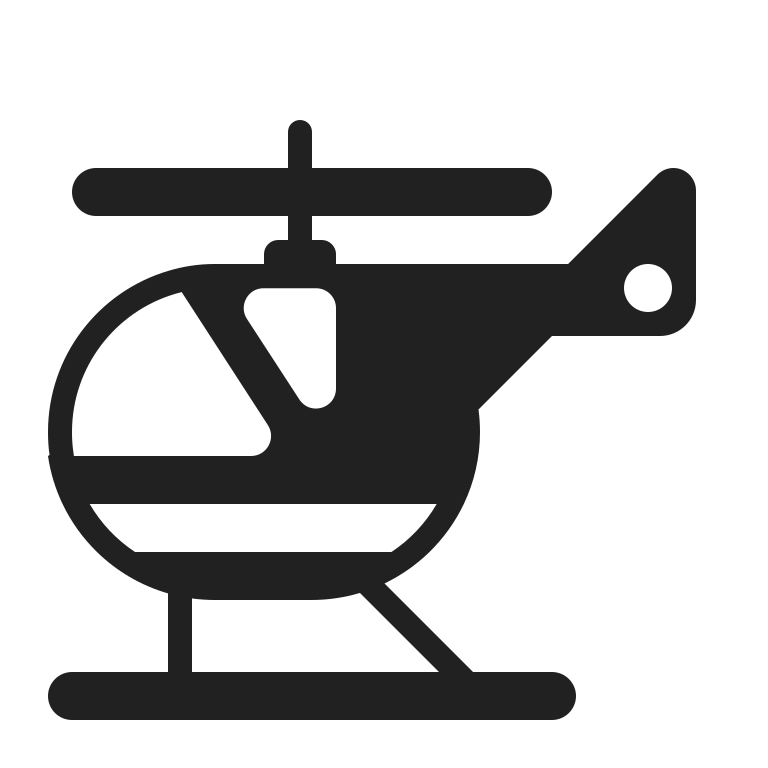
helicopter high contrast